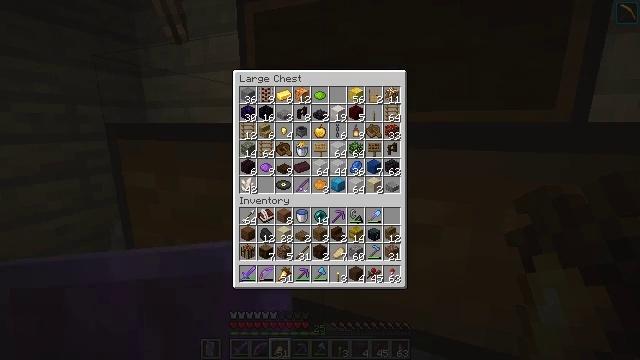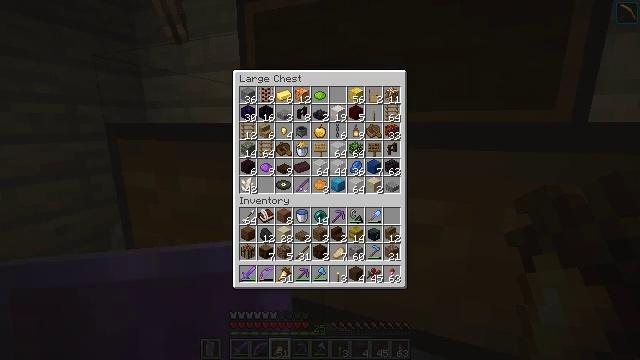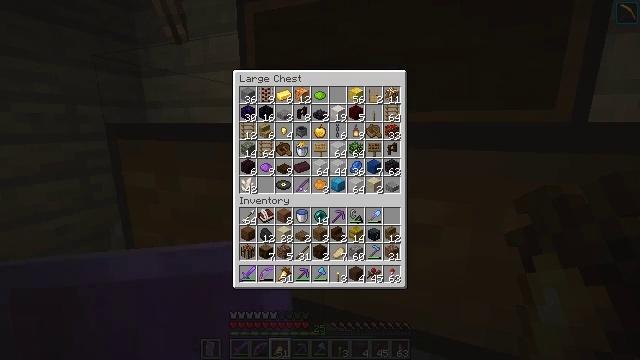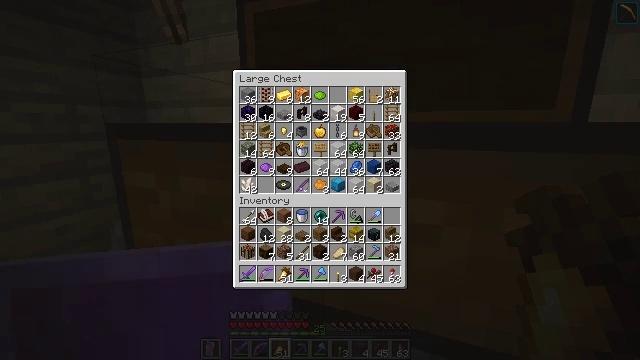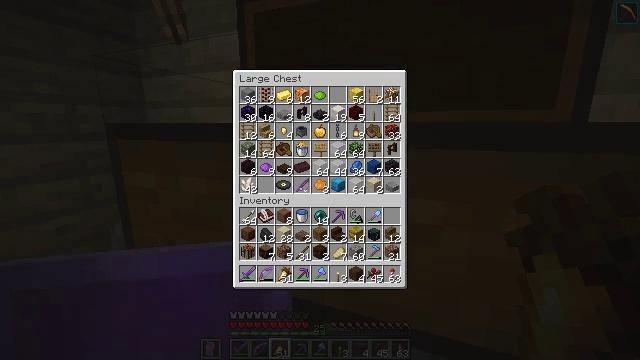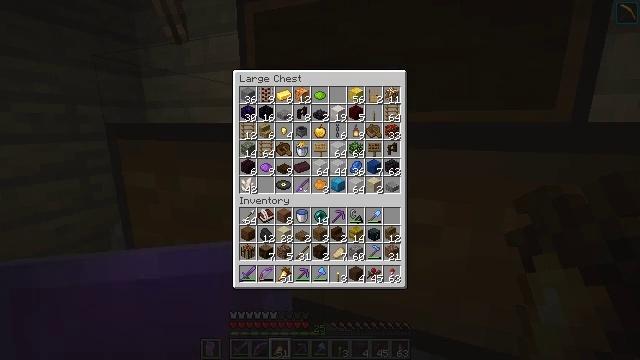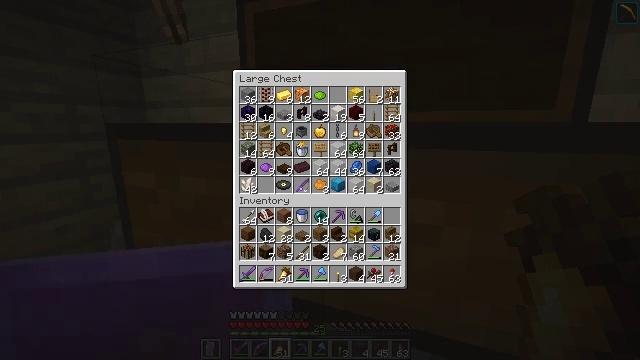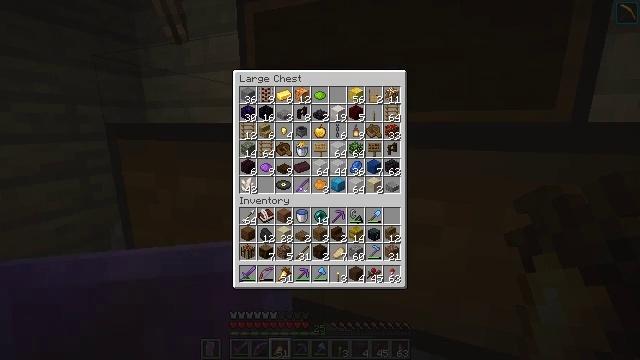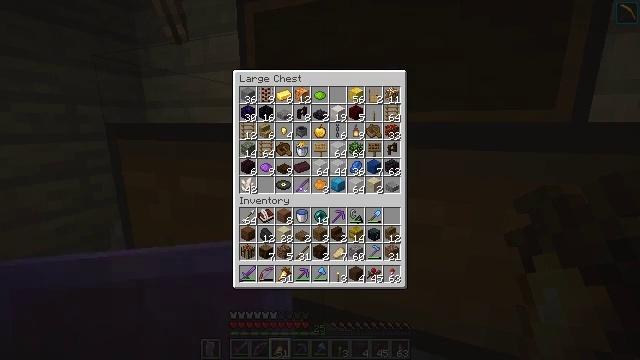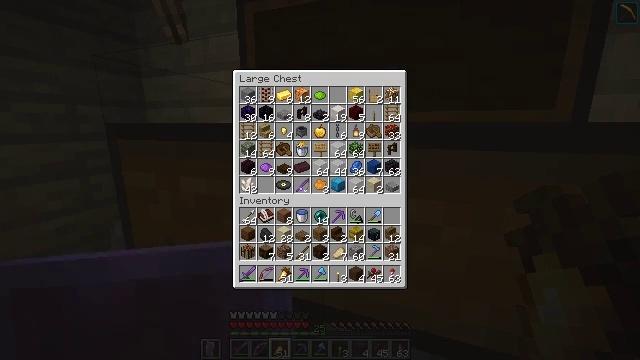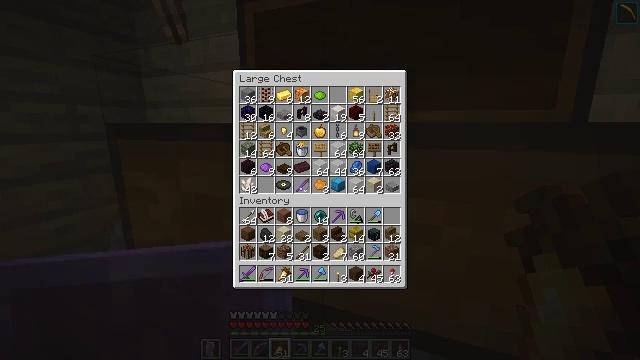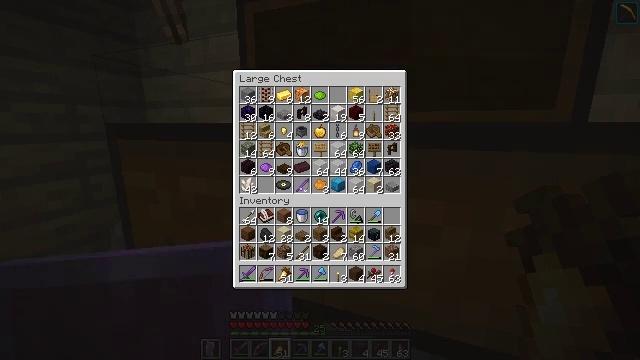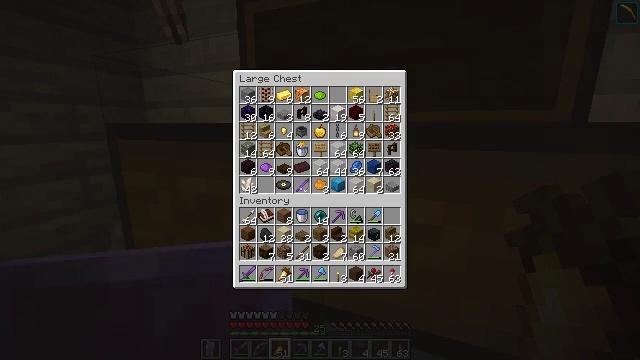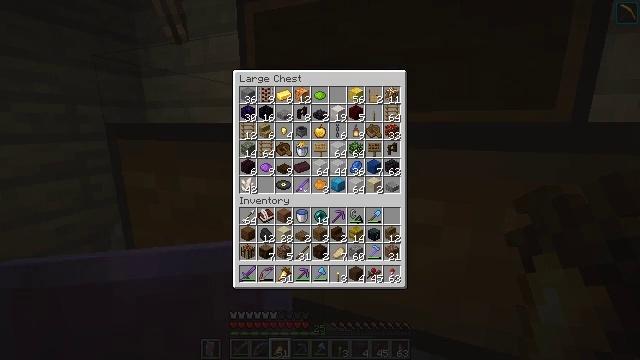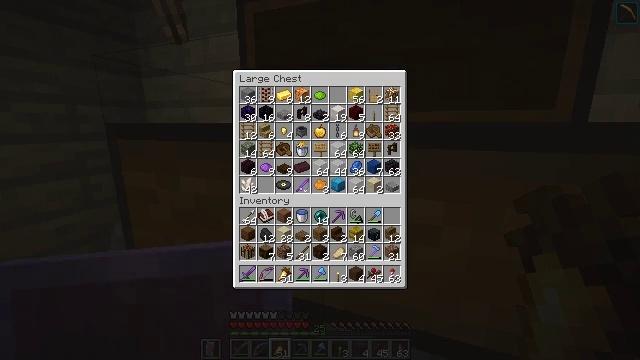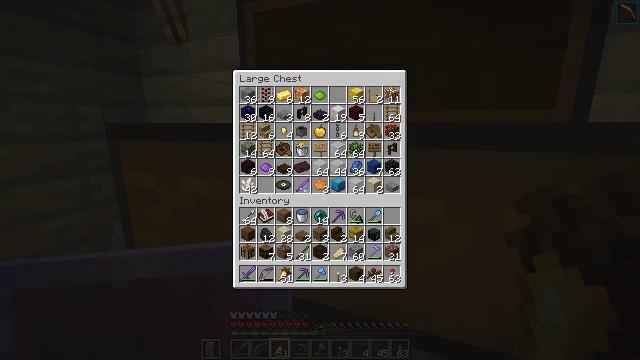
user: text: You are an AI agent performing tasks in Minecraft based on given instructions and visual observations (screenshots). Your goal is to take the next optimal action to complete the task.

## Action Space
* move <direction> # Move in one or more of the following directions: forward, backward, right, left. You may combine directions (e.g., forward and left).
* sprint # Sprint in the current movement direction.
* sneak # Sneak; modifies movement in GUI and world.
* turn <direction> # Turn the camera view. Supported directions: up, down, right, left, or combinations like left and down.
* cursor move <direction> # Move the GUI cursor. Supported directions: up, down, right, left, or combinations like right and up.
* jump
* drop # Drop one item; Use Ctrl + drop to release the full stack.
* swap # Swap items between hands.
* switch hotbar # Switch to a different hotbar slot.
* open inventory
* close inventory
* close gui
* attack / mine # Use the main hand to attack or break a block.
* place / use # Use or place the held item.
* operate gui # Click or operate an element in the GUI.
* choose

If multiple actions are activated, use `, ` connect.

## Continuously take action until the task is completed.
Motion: motion action
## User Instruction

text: Break the cocoa pod.
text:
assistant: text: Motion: no_op
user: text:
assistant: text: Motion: no_op
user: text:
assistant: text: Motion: no_op
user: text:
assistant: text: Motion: no_op
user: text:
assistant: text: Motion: no_op
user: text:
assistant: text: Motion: no_op
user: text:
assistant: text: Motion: no_op
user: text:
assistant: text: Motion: no_op
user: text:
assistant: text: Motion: no_op
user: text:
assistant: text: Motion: no_op
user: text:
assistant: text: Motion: no_op
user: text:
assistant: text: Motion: no_op
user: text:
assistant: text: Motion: no_op
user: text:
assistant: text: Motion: no_op
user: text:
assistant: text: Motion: no_op
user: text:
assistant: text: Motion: no_op
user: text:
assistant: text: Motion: no_op
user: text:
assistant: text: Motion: no_op
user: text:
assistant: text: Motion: no_op
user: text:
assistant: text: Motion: no_op
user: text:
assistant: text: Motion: no_op
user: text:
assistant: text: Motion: no_op
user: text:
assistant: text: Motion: no_op
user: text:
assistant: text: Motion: no_op
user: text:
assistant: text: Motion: no_op
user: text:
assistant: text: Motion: no_op
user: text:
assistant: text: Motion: no_op
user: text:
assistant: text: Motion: no_op
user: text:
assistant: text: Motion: no_op
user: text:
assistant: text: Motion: no_op